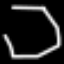
Label: octagon